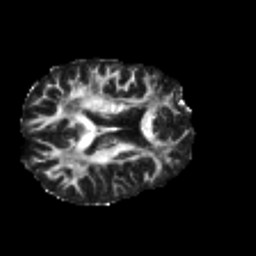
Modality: FA
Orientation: axial
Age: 31
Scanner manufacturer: philips
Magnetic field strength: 3 T
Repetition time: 8.6 s
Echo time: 0.127 s